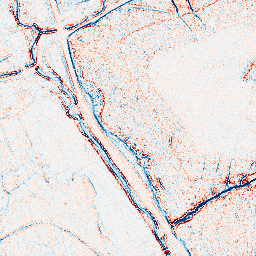
Category: edge_preserving
Decomposition family: bilateral
Decomposition parameters: d: 5
sigma_color: 100
sigma_space: 75
Upsampling method: fft_zeropad
Upsampling parameters: scale: 2
Upsampling scale: 2